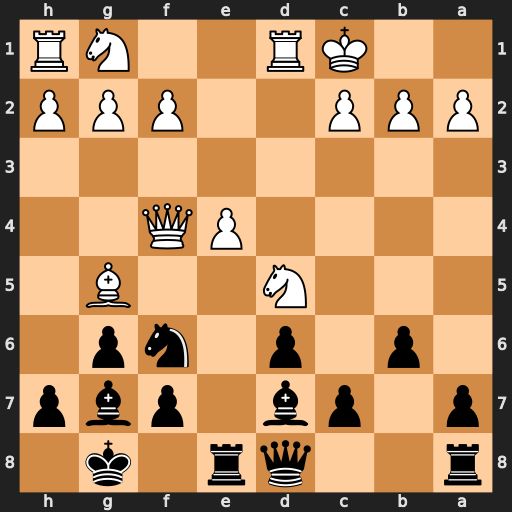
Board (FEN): r2qr1k1/p1pb1pbp/1p1p1np1/3N2B1/4PQ2/8/PPP2PPP/2KR2NR
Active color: b
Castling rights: -
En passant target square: -
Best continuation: Nxd5 exd5 f6 Bh6 g5 Qd2 Bxh6